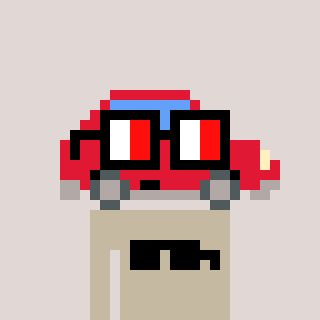
a pixel art character with square glasses with black frames and red eyes, a car-shaped head and a bege-colored body on a warm background